Field crop: maize
Growth stage: 2
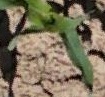
Species: maize